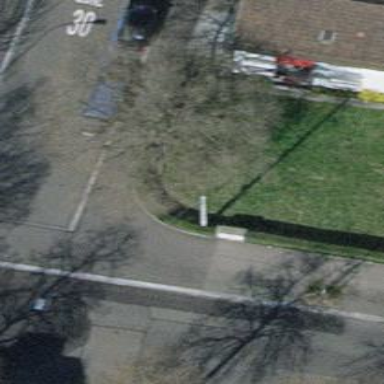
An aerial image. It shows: Street cabinet used for power utility.